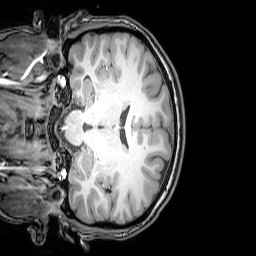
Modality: T1w
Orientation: coronal
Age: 24
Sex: female
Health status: healthy
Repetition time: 0.081 s
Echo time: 0.037 s